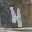
Label: 4